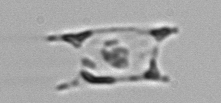
Label: Eucampia